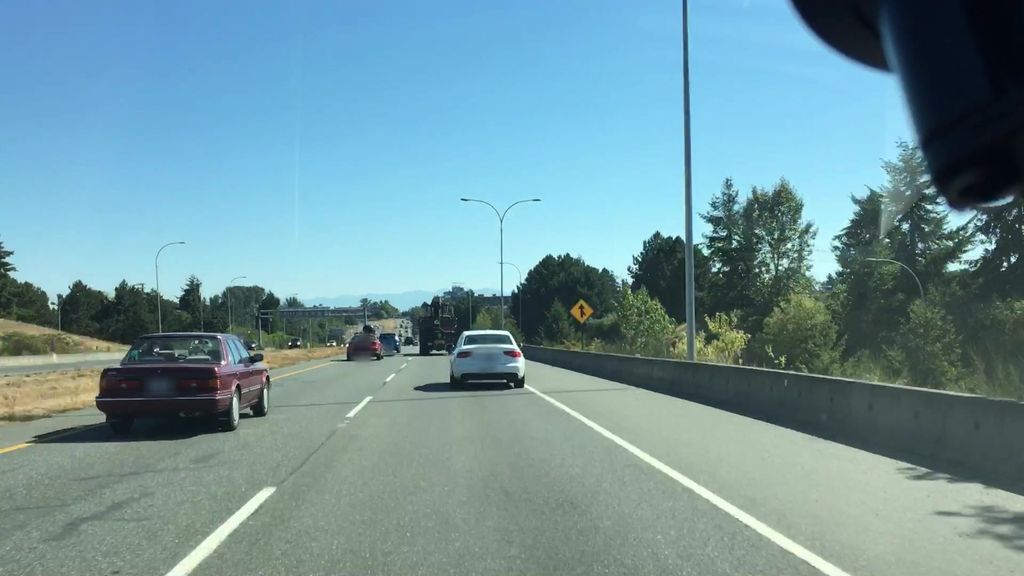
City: victoria